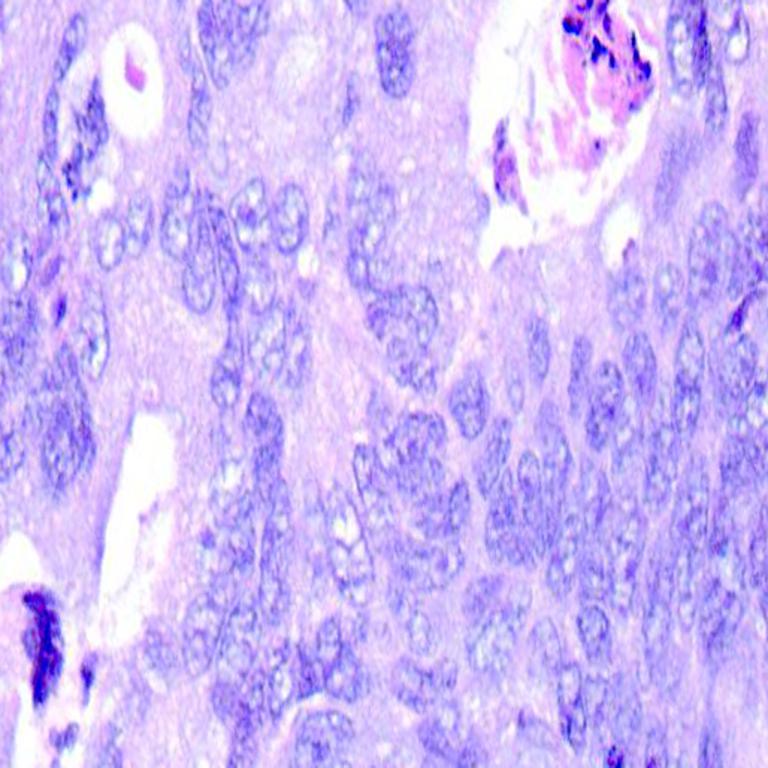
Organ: colon
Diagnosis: adenocarcinomas